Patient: sex F, age 62
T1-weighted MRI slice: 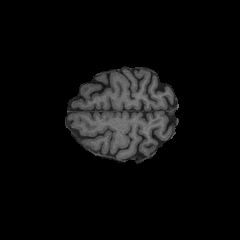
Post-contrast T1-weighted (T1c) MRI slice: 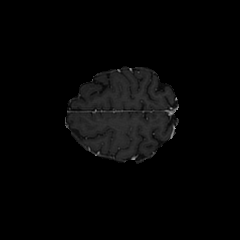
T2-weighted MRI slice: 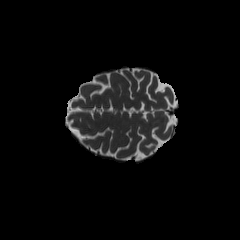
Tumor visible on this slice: no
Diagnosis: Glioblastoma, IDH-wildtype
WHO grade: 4